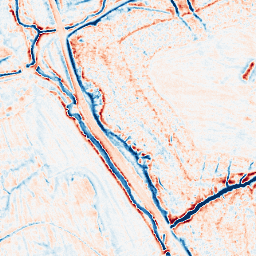
Category: edge_preserving
Decomposition family: anisotropic_diffusion
Decomposition parameters: iterations: 20
kappa: 10
gamma: 0.15
Upsampling method: sinc_blackman
Upsampling parameters: scale: 8
kernel_size: 16
Upsampling scale: 8